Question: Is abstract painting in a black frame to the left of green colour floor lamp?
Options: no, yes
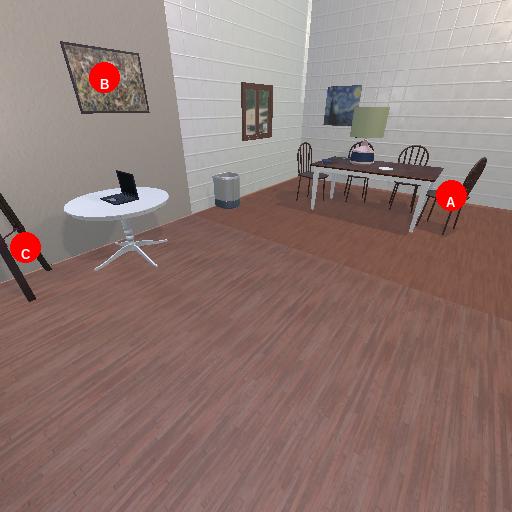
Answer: no